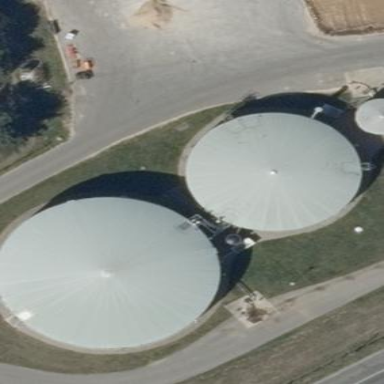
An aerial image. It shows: Building with storage tank.